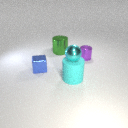
small blue metal cube to the left of large green metal cylinder